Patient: sex F, age 71
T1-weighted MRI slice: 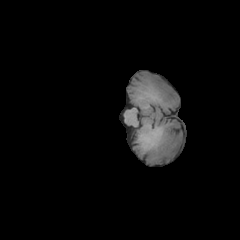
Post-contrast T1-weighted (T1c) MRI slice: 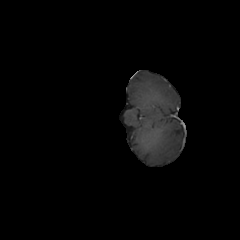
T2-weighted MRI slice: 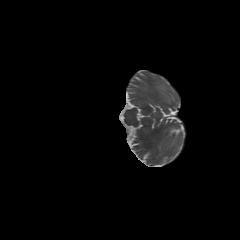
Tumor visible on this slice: no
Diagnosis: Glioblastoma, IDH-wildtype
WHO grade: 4